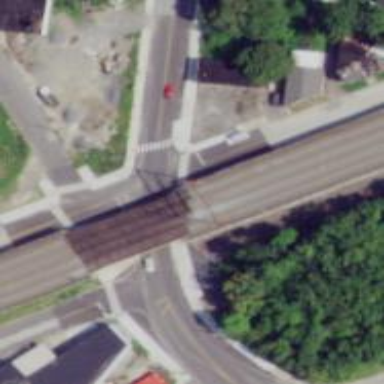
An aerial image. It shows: Bridge over railway with electrified contact lines.